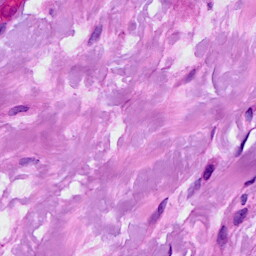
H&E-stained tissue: Breast